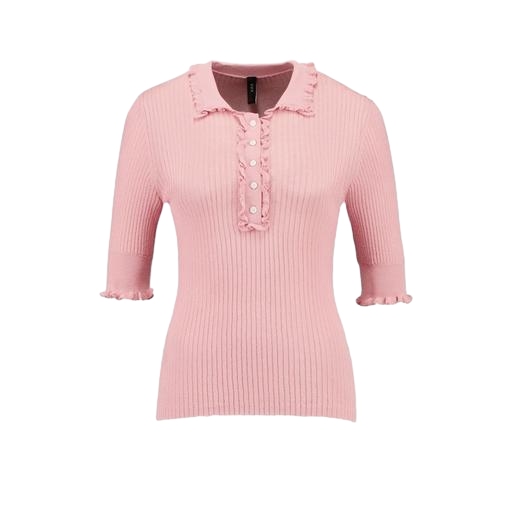
pink polo-neck top, pink ruffled shirt, skinny-fit polo shirt, white background